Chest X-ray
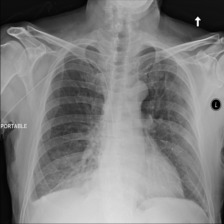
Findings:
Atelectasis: negative
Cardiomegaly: negative
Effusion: positive
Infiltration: negative
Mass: negative
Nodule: negative
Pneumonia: negative
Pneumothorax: negative
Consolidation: positive
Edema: negative
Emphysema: negative
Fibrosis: negative
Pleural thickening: negative
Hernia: negative